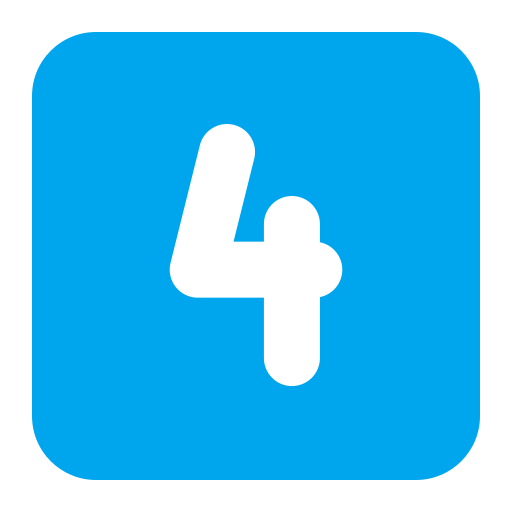
keycap 4 flat